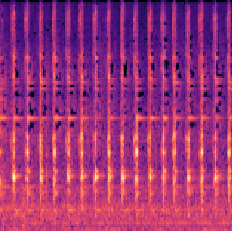
Sound class: Clock tick